Interaction volume radius: 10 \u00c5
Interaction volume height: 40 \u00c5
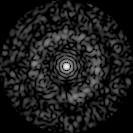
Disorder parameter: 0.8368